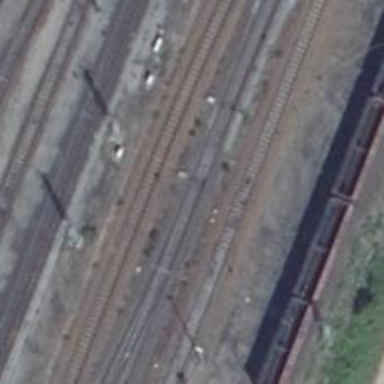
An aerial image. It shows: Railway switch.